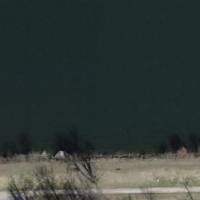
EUNIS habitat code: 15
Species observed at this site:
Euonymus europaeus
Centaurea scabiosa